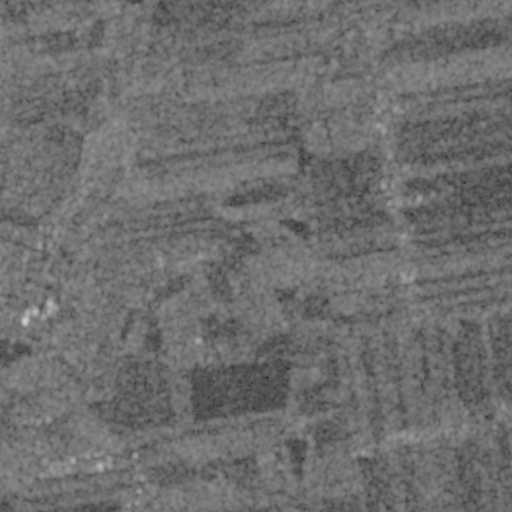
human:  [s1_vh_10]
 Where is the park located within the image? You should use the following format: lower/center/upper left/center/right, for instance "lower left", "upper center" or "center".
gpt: The park is located in the upper left of the image.
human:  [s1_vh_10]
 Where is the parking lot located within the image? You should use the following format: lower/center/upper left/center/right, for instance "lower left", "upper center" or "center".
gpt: The parking lot is located in the upper left of the image.
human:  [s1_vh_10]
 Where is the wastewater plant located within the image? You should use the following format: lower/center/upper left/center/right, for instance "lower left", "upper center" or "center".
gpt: The wastewater plant is located in the center left of the image.
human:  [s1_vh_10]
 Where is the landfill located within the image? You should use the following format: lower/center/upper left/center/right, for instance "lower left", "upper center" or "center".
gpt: There is no landfill in the image.

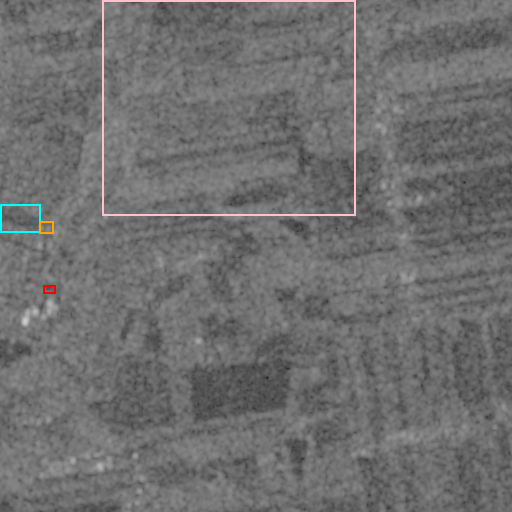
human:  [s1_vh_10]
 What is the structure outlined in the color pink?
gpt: The structure outlined in pink is a crop field.
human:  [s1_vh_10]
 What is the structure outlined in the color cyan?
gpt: The structure outlined in cyan is a park.
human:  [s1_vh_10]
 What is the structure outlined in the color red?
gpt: The structure outlined in red is a parking lot.
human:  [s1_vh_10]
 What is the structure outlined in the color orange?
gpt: The structure outlined in orange is a wastewater plant.
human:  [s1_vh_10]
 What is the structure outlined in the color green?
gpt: There is no green outline.